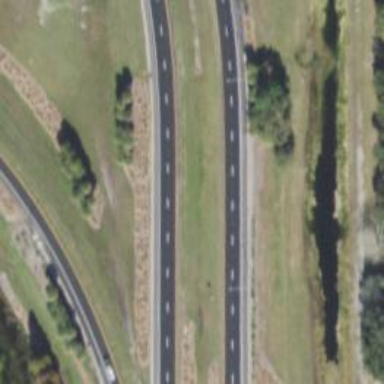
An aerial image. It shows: Asphalt motorway.